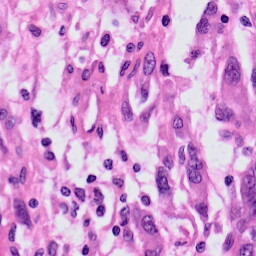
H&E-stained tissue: Skin